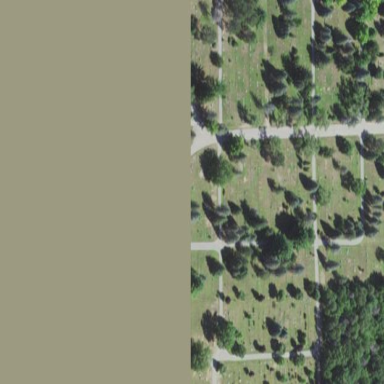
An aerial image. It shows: Cemetery.